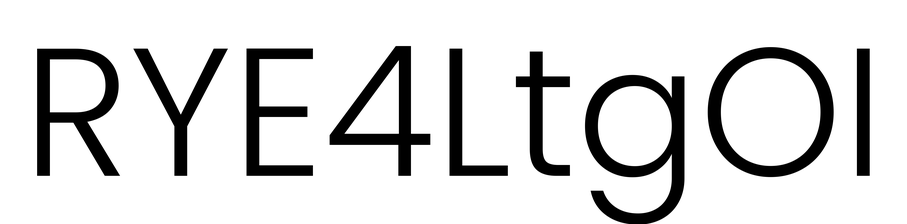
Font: Poppins-Light